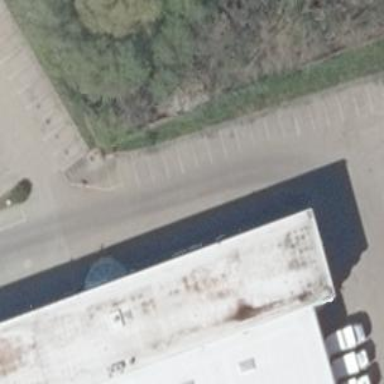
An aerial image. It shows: Parking area with concrete surface.